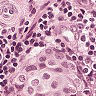
Metastatic tissue present: yes